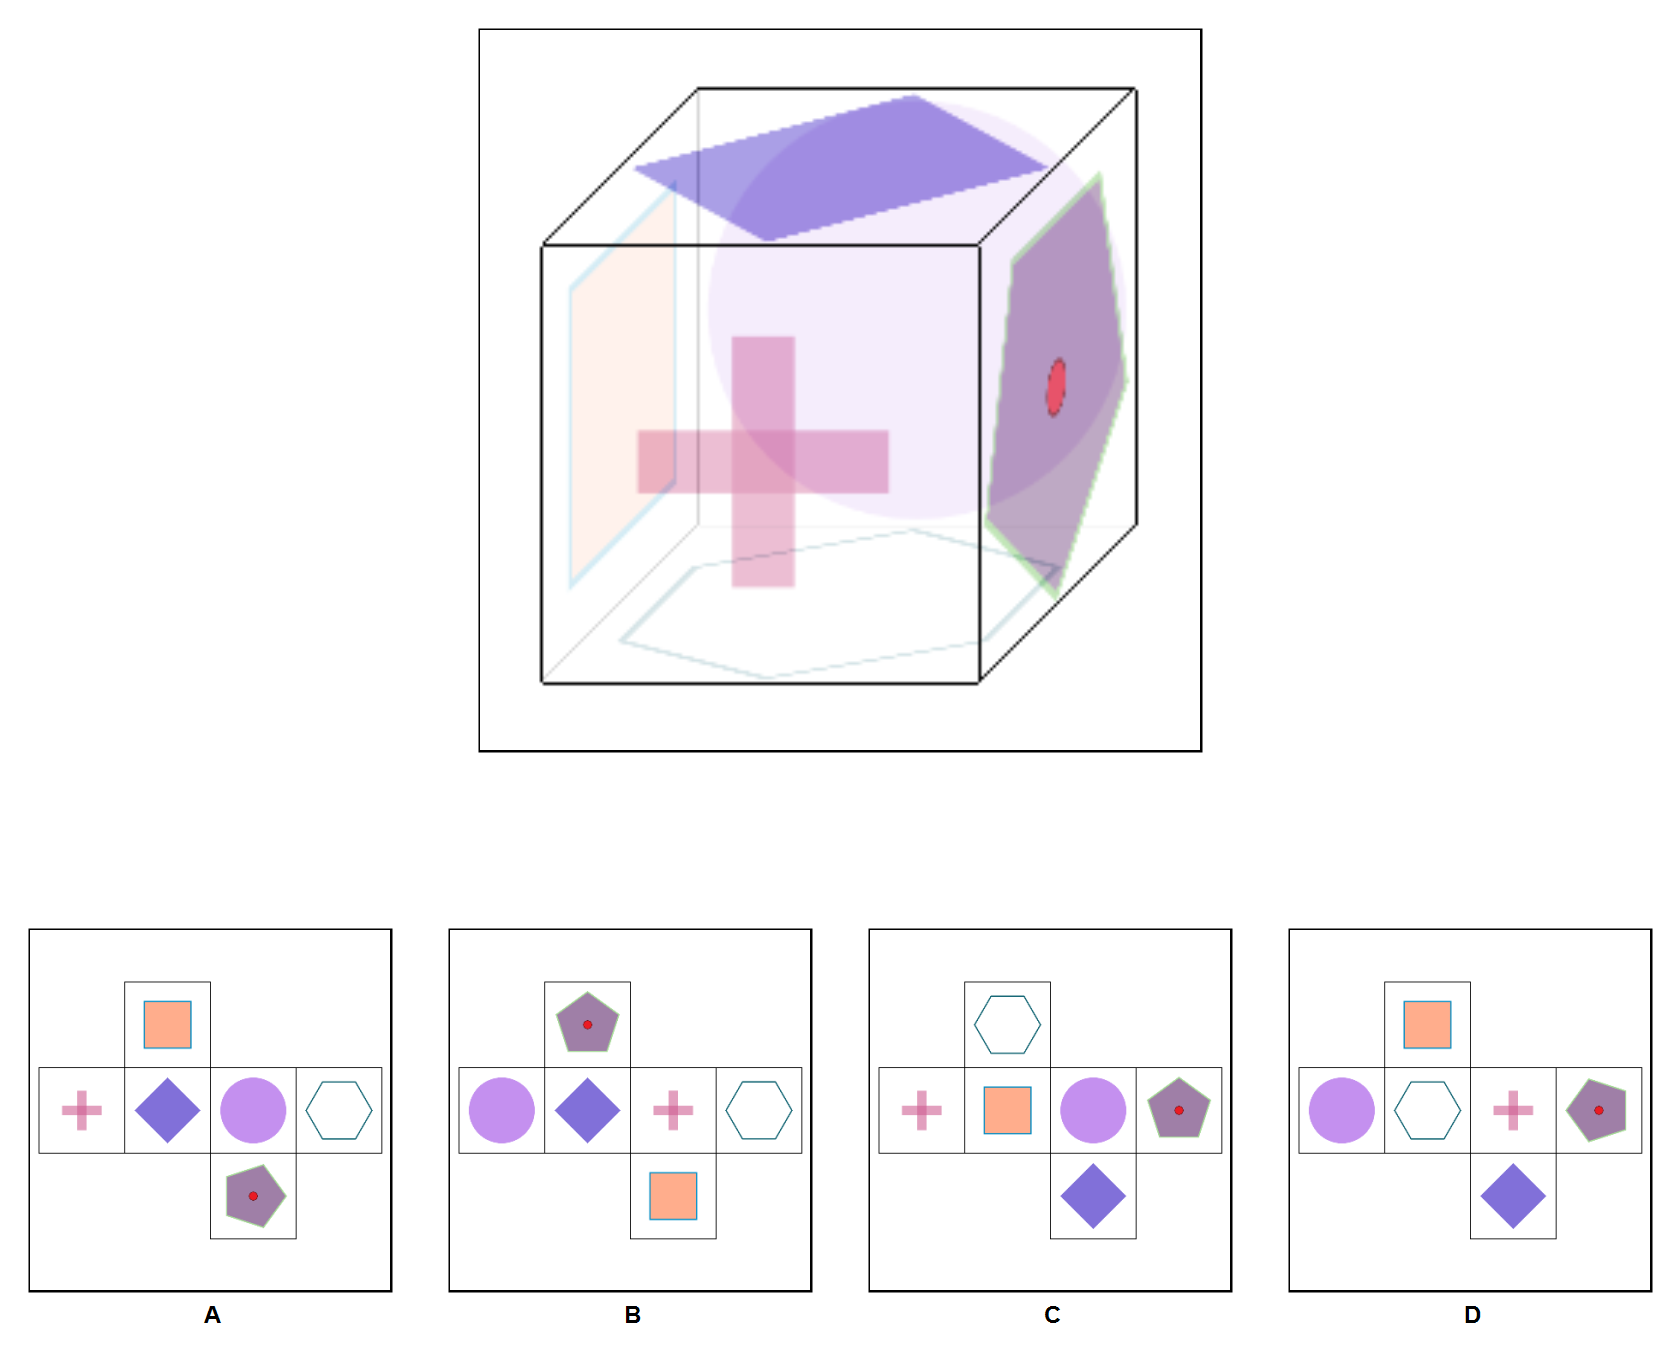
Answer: D